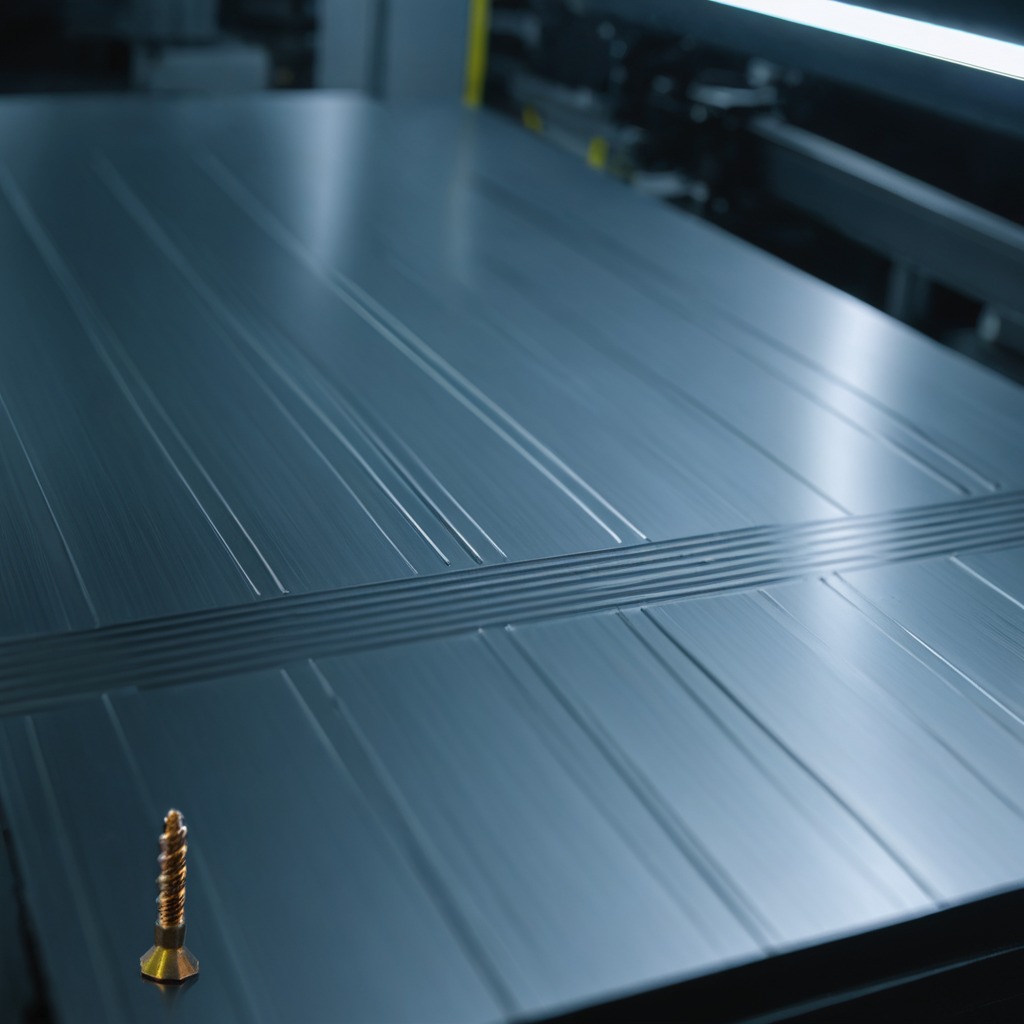
A metal screw lies on the metal table in a machine shop under fluorescent lights.